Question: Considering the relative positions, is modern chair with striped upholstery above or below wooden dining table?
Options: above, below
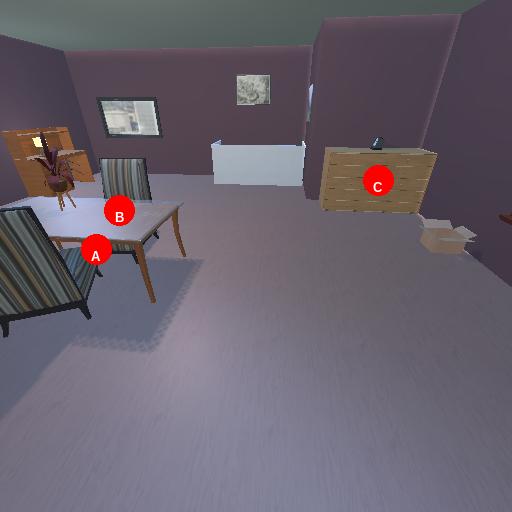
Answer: above